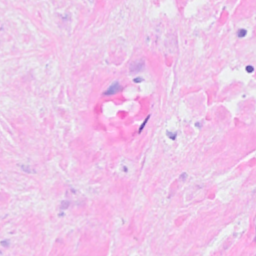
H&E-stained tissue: Breast